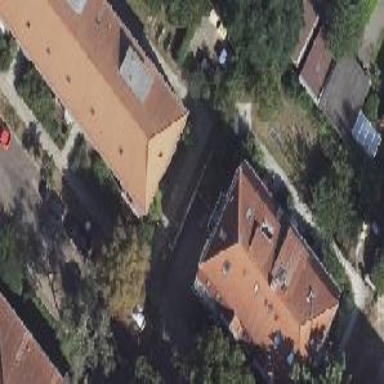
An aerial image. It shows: Apartments housed in building with gambrel roof.